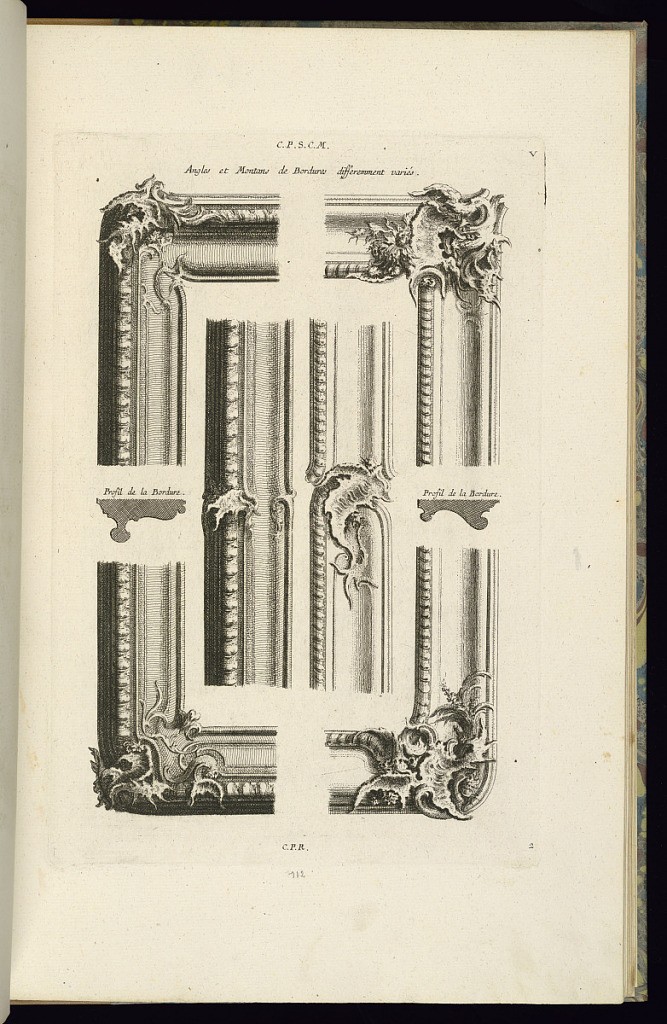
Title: Angles et Montans de Bordures Differemment Variés
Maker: François de Cuvilliés the Elder, Belgian, 1695 - 1768
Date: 1745
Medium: Etching and engraving on off-white laid paper
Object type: Print
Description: Different designs for the angles and lengths of painting frames. The frame borders are decorated with ornament motifs including rinceaux, egg and dart, and shell motifs. The plate is numbered.